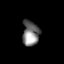
Tissue: lung
Cell type: Myeloid cells
Senescence score: 0.2255
Nuclear area (px): 409
Mean DAPI intensity: 121.643